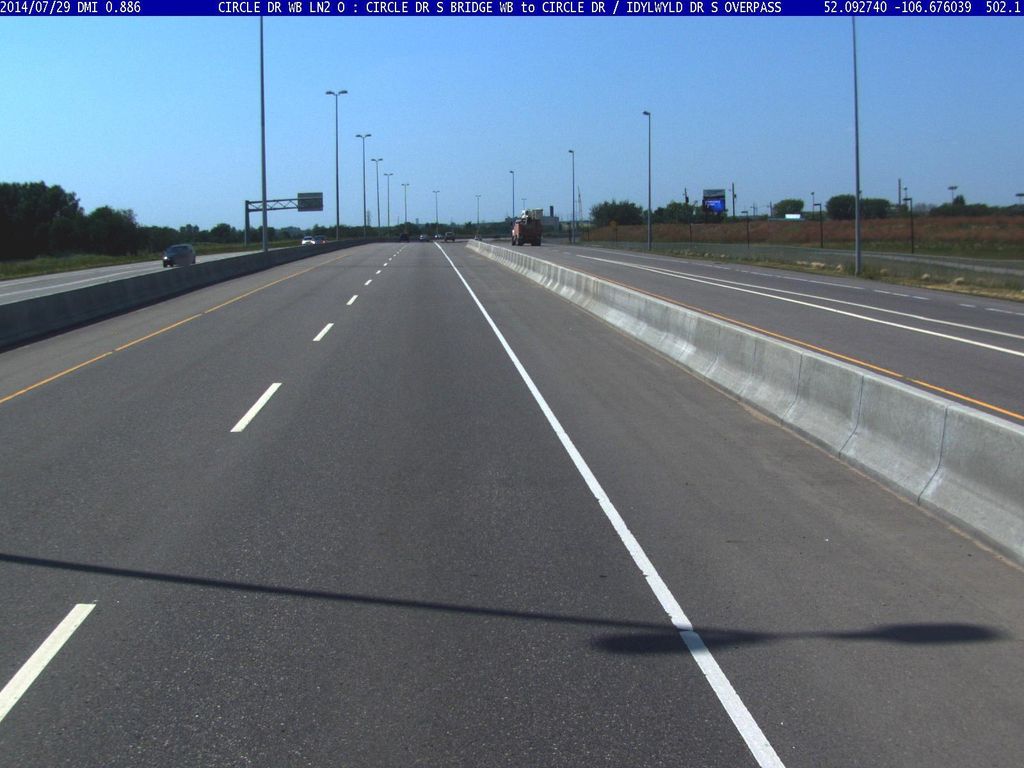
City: saskatoon